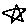
Label: star